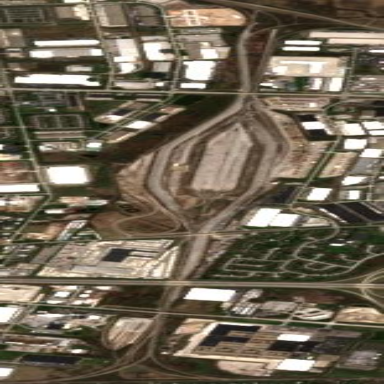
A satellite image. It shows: Railway yard used for servicing.